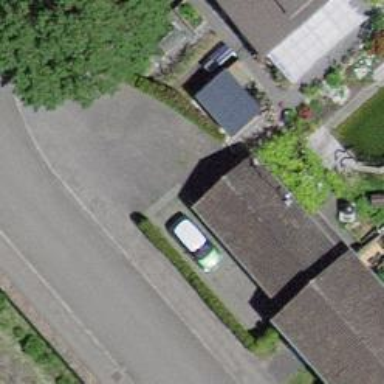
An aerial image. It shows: Building with gabled roof made of roof tiles.